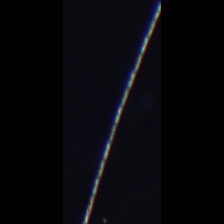
Taxon: Psuedo-nitzschia
Group: Diatoms